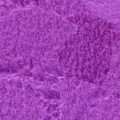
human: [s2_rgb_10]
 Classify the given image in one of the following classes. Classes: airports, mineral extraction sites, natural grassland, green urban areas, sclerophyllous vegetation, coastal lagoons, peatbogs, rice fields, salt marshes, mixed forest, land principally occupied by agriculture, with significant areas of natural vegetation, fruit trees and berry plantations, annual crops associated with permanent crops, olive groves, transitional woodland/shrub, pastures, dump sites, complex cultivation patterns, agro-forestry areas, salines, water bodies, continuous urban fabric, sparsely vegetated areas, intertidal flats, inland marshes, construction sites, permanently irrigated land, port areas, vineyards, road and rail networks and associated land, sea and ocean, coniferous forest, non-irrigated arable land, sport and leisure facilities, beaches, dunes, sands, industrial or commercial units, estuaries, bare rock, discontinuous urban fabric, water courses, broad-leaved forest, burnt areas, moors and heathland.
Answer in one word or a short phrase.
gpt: sea and ocean